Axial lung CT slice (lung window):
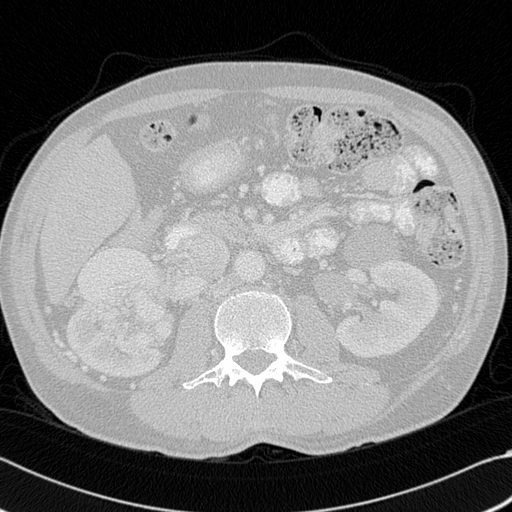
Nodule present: no